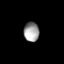
Tissue: prostate
Cell type: T cells
Senescence score: 0.3497
Nuclear area (px): 290
Mean DAPI intensity: 157.445